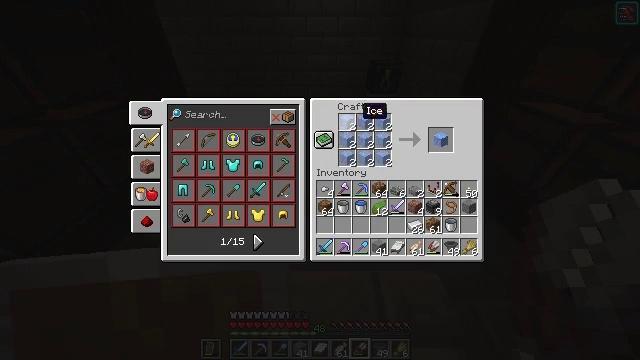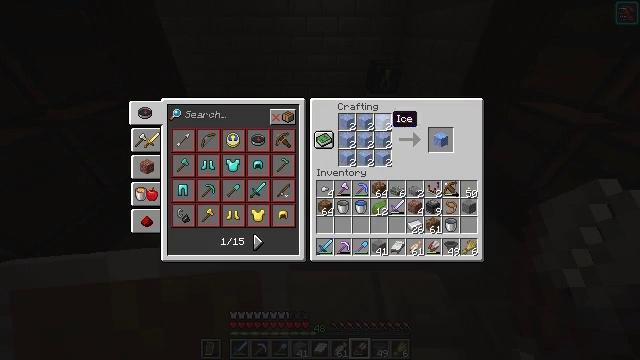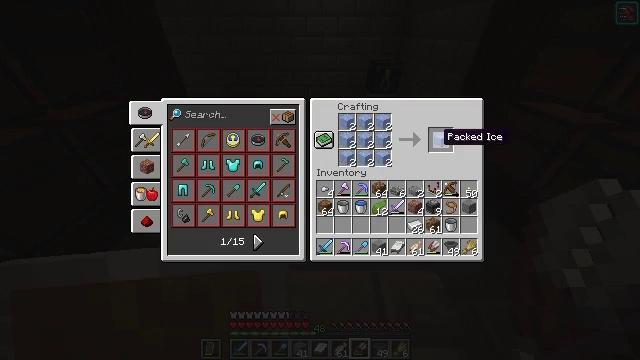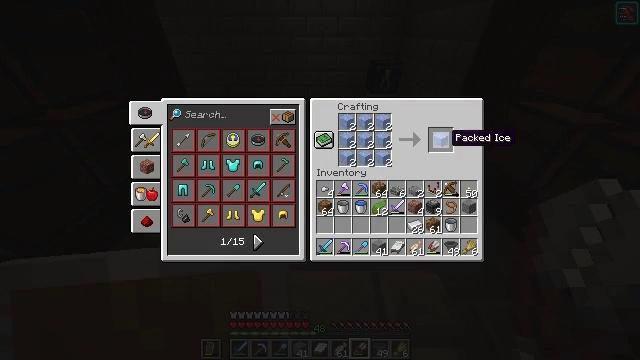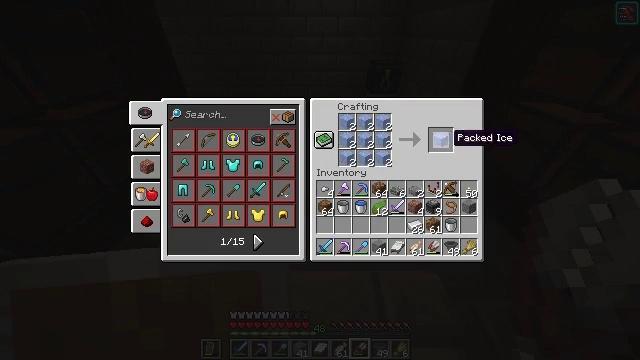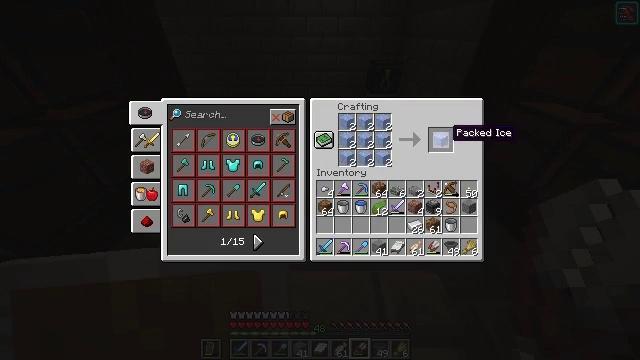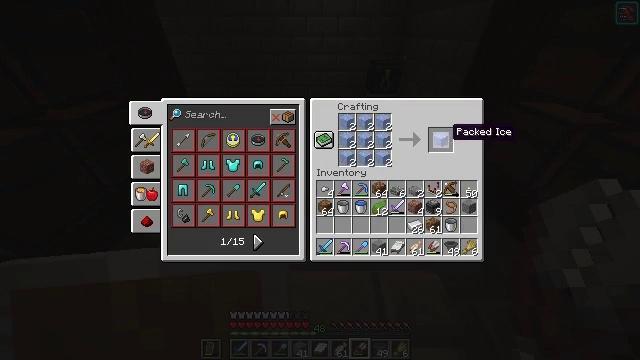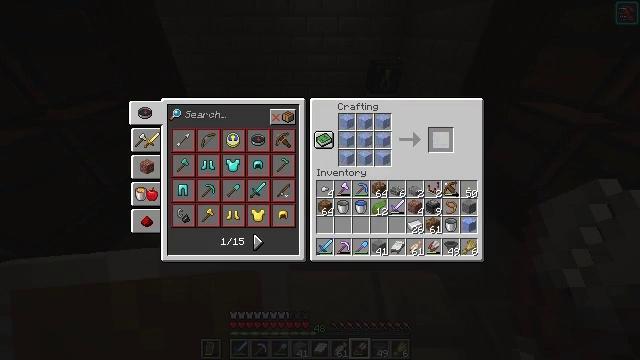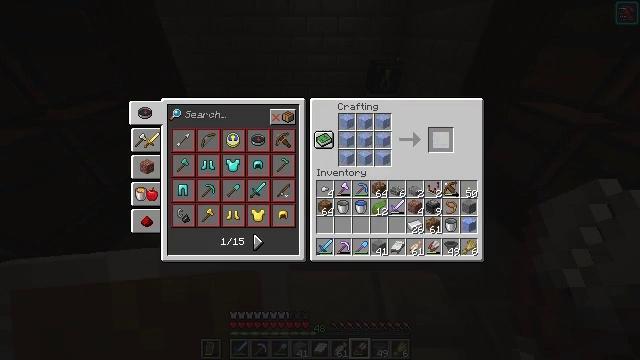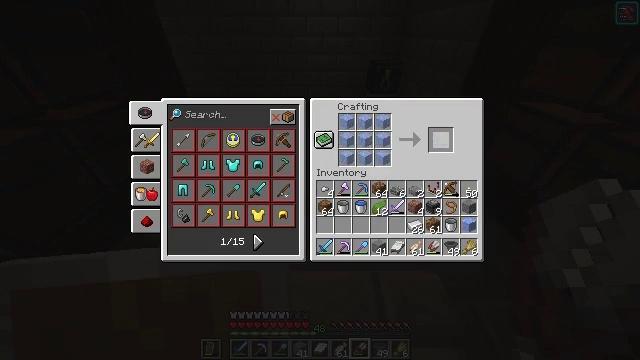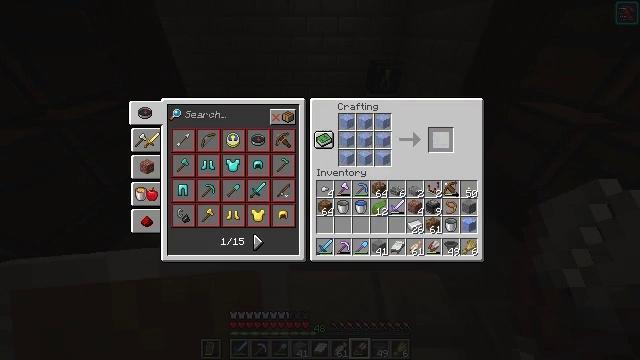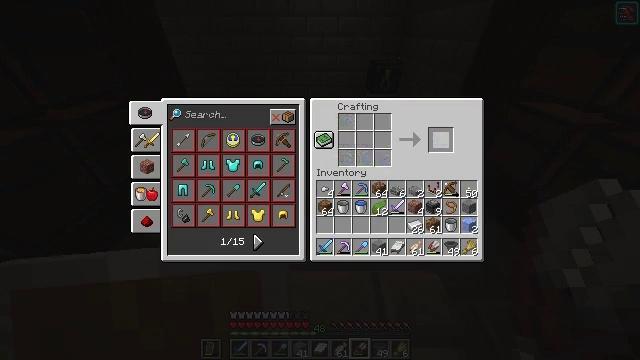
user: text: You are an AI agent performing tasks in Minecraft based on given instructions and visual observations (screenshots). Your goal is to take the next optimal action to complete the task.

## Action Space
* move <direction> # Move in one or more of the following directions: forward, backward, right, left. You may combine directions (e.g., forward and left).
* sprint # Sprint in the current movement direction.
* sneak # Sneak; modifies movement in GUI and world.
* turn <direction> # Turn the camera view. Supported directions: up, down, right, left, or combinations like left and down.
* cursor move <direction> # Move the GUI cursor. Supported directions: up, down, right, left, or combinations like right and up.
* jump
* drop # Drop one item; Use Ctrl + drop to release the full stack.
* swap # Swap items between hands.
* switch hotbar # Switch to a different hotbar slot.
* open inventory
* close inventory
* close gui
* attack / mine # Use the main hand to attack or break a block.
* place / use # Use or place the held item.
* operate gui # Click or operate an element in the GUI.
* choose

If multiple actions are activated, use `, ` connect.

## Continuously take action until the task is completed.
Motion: motion action
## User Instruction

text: Make packed ice by combining ice blocks in the grid.
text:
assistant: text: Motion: cursor move right and down
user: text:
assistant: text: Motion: cursor move right and down
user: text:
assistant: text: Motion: cursor move right
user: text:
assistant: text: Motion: sneak
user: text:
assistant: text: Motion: sneak
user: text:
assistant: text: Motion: sneak
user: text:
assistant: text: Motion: sneak, choose
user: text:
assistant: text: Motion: sneak, choose
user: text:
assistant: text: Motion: sneak
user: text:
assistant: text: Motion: sneak
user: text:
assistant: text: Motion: sneak
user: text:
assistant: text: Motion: sneak